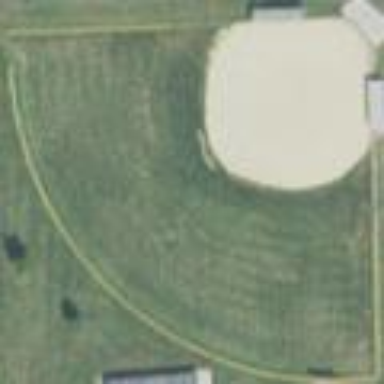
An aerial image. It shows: Baseball/softball pitch for leisure sports.